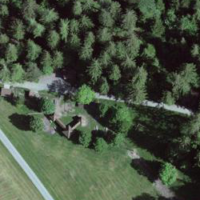
EUNIS habitat code: 44
Species observed at this site:
Quercus robur
Larix decidua
Prunus spinosa